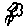
Label: flower